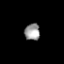
Tissue: prostate
Cell type: T cells
Senescence score: 0.2475
Nuclear area (px): 251
Mean DAPI intensity: 154.418